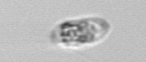
Label: Amoeba